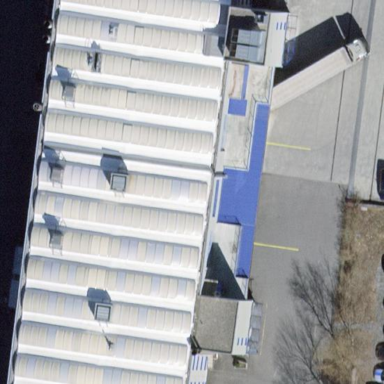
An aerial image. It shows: Industrial building.